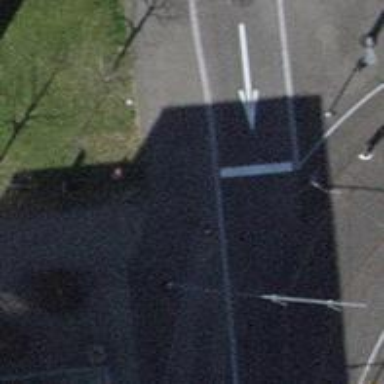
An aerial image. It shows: Road with traffic signals.